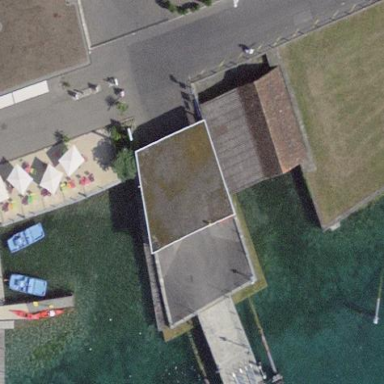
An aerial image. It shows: Concrete pier serving as ferry terminal with platform for public transport.